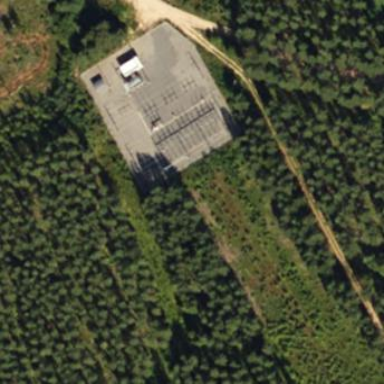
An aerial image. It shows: Distribution power substation secured by fence.